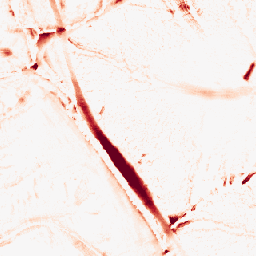
Category: morphological
Decomposition family: morphological_diamond
Decomposition parameters: operation: opening
radius: 10
Upsampling method: nearest
Upsampling parameters: scale: 8
Upsampling scale: 8